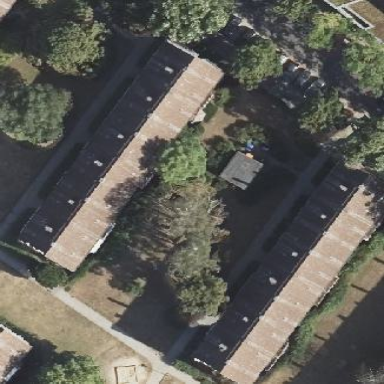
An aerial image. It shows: Gabled roof adorns the apartments building.